Current action and preconditions to check: trajectory_clear

Your task: For each precondition in the list above, predict whether it will hold at this action.

Consider the current scene as observed from the mobile robot's camera, and analyze the predicted future states of all dynamic agents (e.g., people, animals, vehicles, or any moving entities) within the NEXT SECOND.

IMPORTANT: Only answer "very likely" if you are absolutely certain—based on strong, clear evidence—that a dynamic agent will violate the precondition in the predicted future state. Do NOT answer "very likely" for unlikely, ambiguous, or low-probability risks.

Ask yourself for each precondition: Is there a high probability, with clear and convincing evidence, that the predicted future states of any dynamic agent will interfere with the predicted future state of the currently executing action within the NEXT SECOND, causing that precondition to fail?

Assess the risk level based on these predictions. Use "likely" or "very likely" if motions create a clear risk of interference.

Use "neutral" or "improbable" if agents are nearby but their predicted paths are clearly diverging or non-conflicting.

Failure Risk Categories: "very improbable", "improbable", "neutral", "likely", "very likely"

Answer Format: Output ONLY the probability_of_failure value from these categories: "very improbable", "improbable", "neutral", "likely", "very likely"

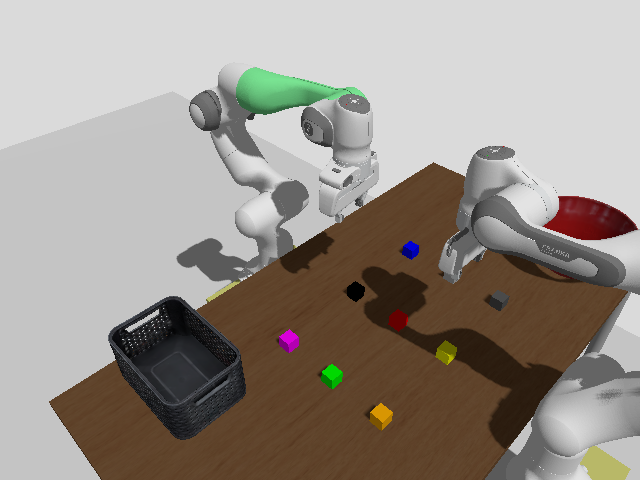

Answer: very improbable